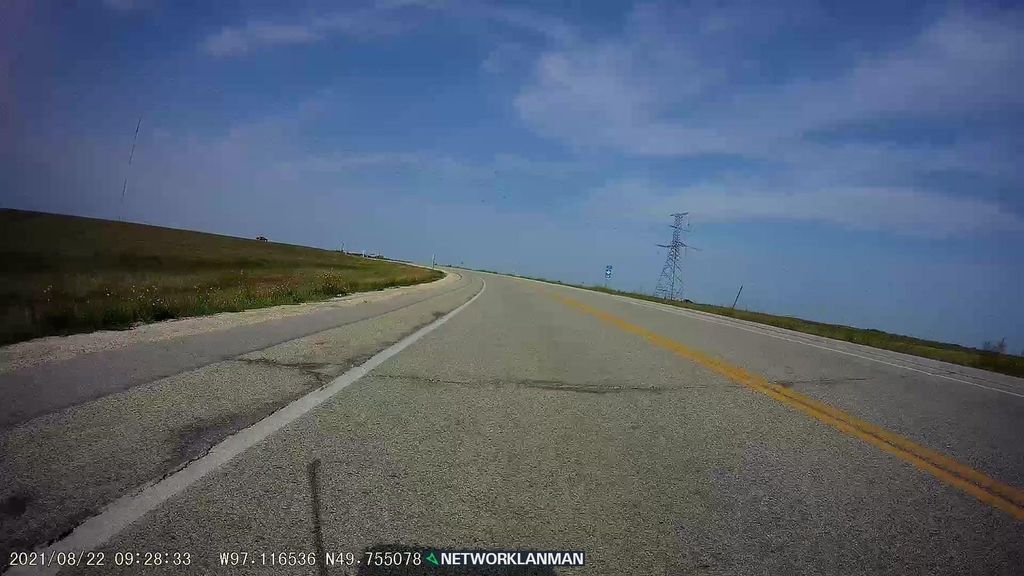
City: winnipeg